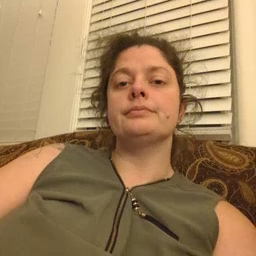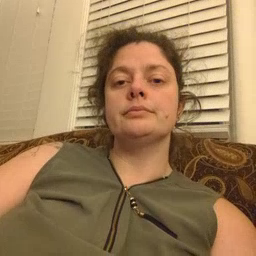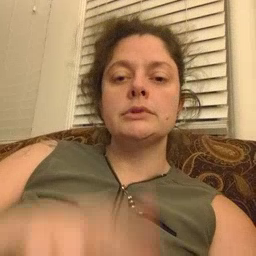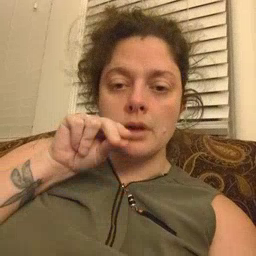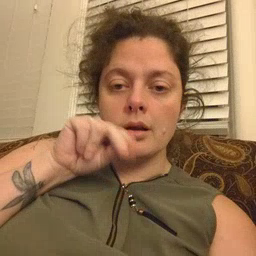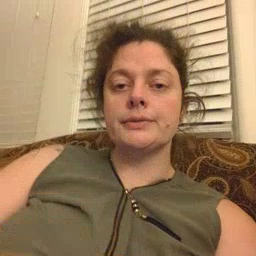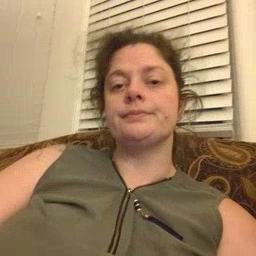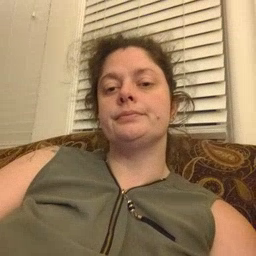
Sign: duck